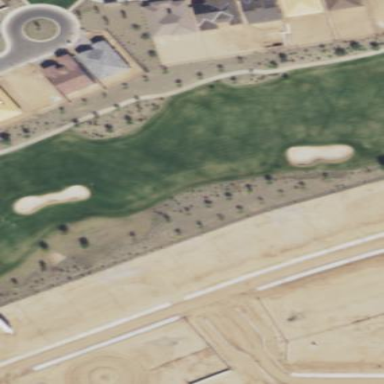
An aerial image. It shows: Rough grass surface in golf course setting.